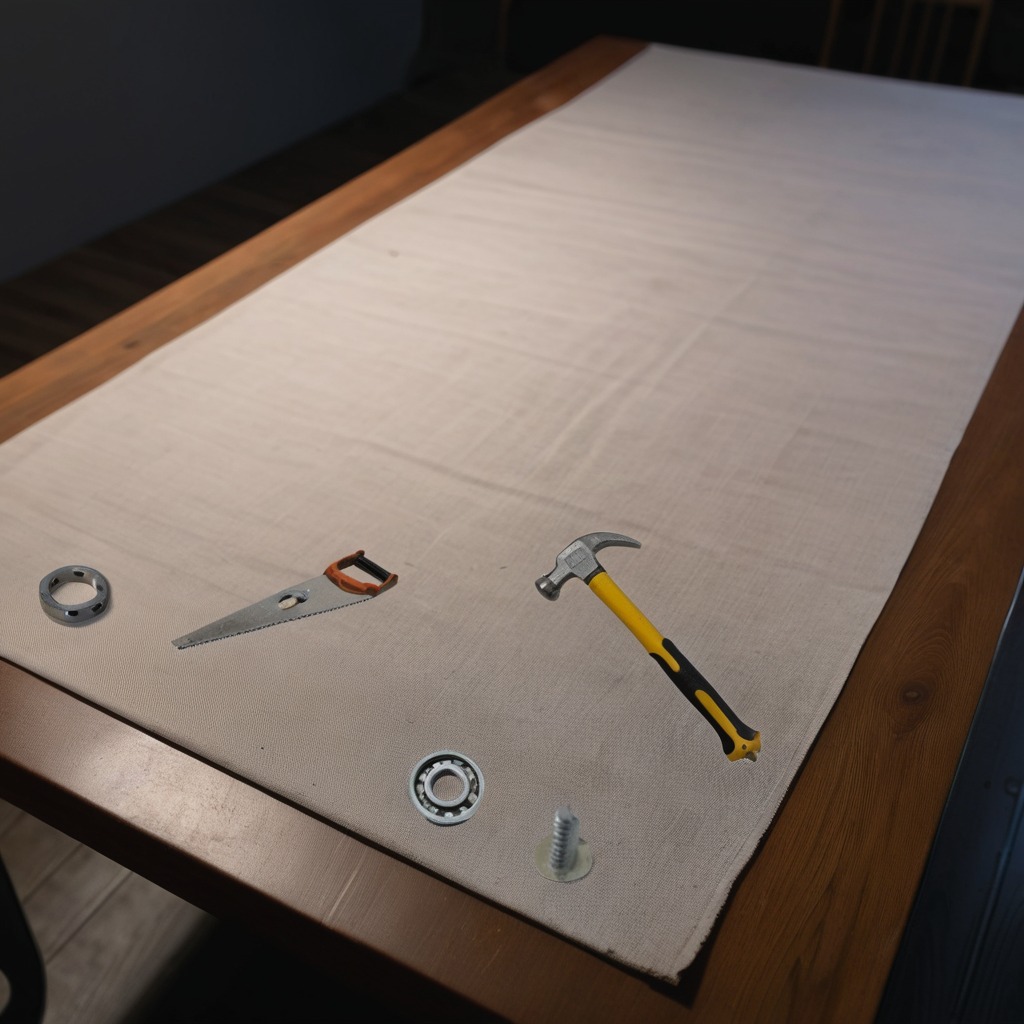
A ball bearing, a flat washer, a hammer, a machine screw and a handheld metal saw are lying on a wooden table inside a workshop at night.